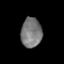
Tissue: lung
Cell type: Endothelial cells
Senescence score: 0.195
Nuclear area (px): 606
Mean DAPI intensity: 120.937